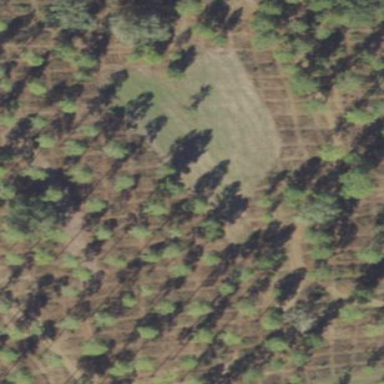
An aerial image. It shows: Orchard.